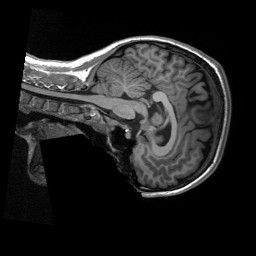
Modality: T1w
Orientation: sagittal
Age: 20
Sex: female
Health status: healthy
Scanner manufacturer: siemens
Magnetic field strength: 3 T
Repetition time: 2.3 s
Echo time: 0.00229 s